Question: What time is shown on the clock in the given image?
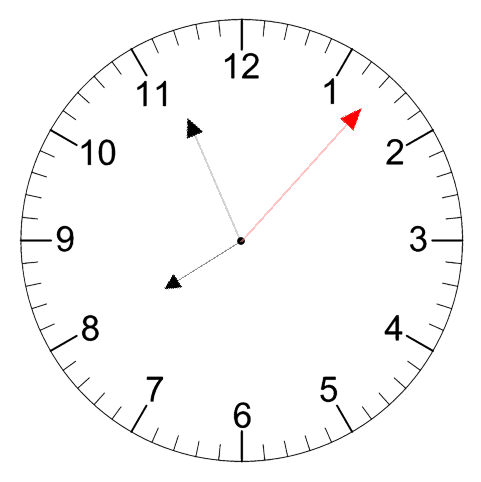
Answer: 07:56:07